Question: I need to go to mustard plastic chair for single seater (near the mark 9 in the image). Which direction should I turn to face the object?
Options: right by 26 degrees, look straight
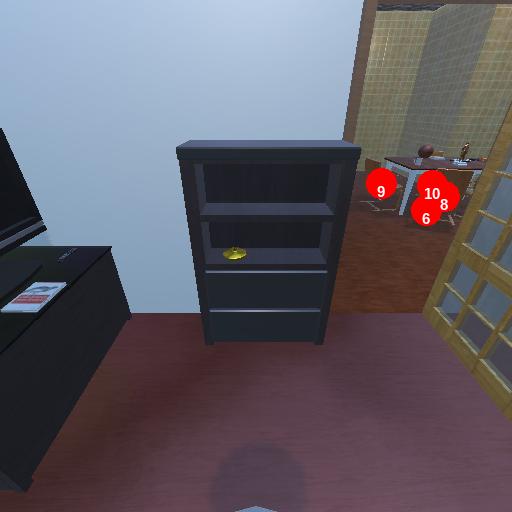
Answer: right by 26 degrees